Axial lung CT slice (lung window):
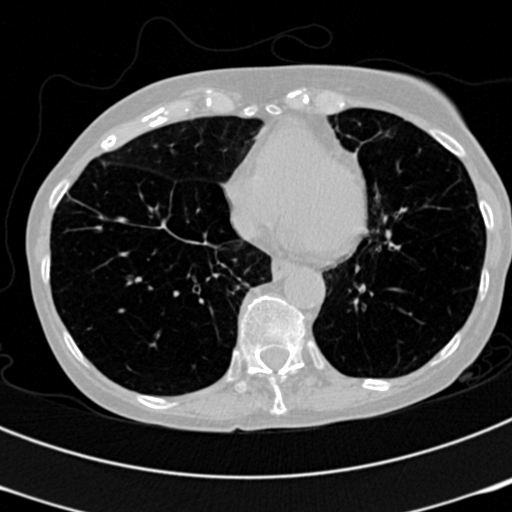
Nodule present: no